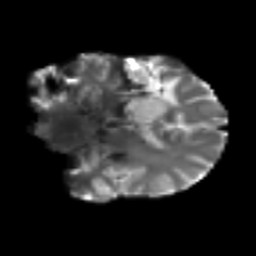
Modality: T2w
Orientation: coronal
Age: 42
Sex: male
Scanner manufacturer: siemens
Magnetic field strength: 3 T
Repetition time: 4.5 s
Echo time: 0.103 s